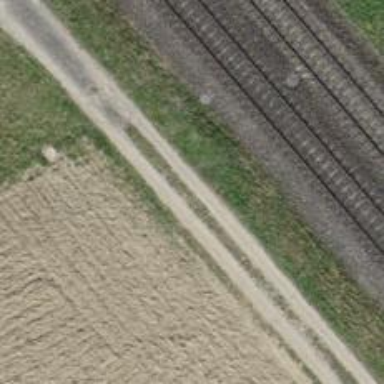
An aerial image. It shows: Track road with grade3 tracktype.